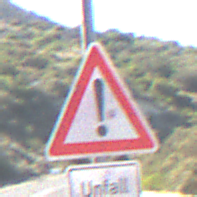
Verkehrszeichen: Gefahrenstelle
Zusatzzeichen unten: HinweiseAufGefahrenDurchVerbaleAngabe8
Umgebung: Outdoor, Nature
Tageszeit: MorningAfternoon
Wetter: Clear
Licht: Natural
Jahreszeit: NotSpecified
Kontrast: HighContrast